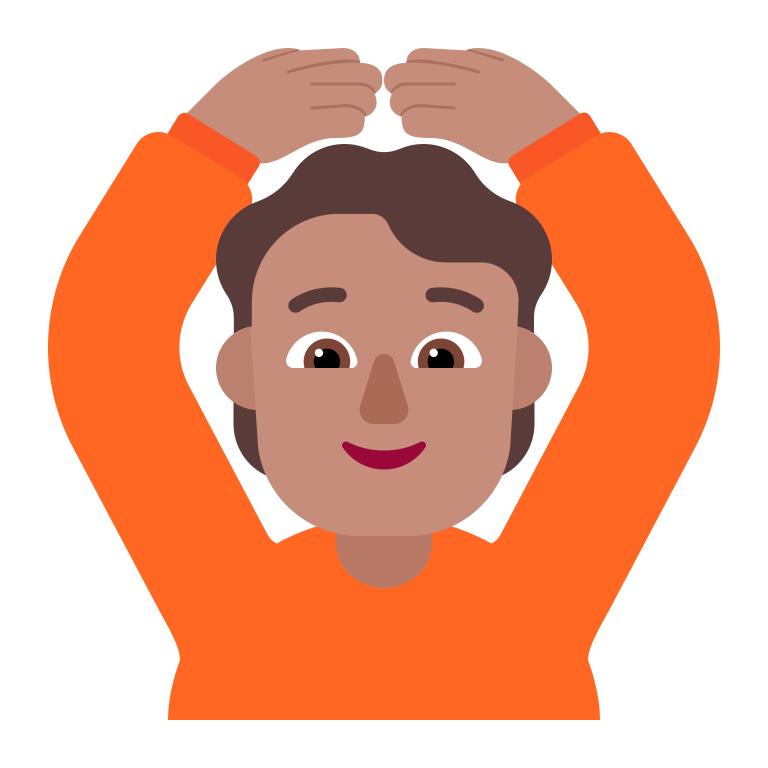
person gesturing ok flat